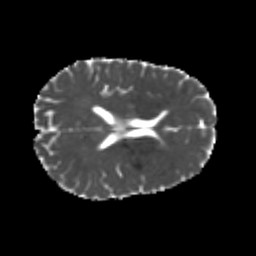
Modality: MD
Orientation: axial
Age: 25
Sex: male
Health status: healthy
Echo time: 0.074 s